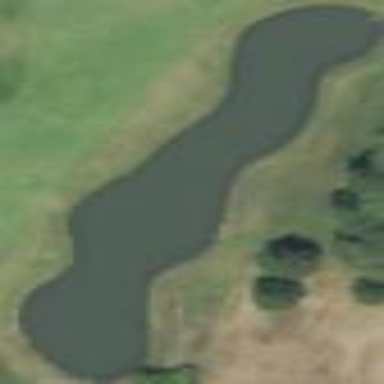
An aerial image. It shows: Picturesque scene of golf course with lateral water hazard.